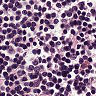
Metastatic tissue present: no